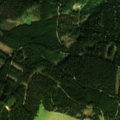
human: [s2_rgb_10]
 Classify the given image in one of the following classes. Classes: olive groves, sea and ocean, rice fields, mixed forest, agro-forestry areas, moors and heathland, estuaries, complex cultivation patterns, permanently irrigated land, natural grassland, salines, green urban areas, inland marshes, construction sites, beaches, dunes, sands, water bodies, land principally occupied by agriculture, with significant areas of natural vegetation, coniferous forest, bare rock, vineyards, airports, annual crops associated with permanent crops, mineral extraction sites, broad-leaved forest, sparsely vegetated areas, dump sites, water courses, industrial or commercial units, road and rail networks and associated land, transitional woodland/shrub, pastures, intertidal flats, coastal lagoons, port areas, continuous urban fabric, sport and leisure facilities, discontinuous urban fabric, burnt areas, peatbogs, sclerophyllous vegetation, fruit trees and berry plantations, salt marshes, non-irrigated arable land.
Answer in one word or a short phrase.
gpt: coniferous forest